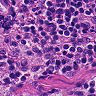
Metastatic tissue present: no